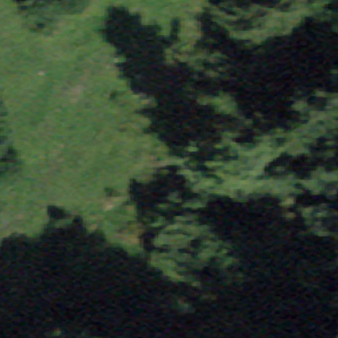
Label: other